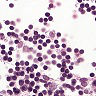
Metastatic tissue present: no